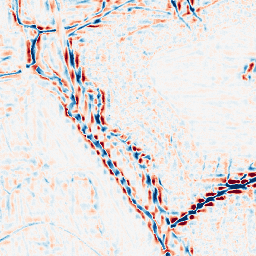
Category: wavelet
Decomposition family: wavelet_reverse_biorthogonal
Decomposition parameters: wavelet: rbio1.3
level: 3
Upsampling method: sinc_hamming
Upsampling parameters: scale: 4
kernel_size: 16
Upsampling scale: 4